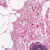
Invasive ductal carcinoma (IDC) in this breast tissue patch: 0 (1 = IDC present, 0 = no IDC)